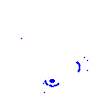
Particle: electron